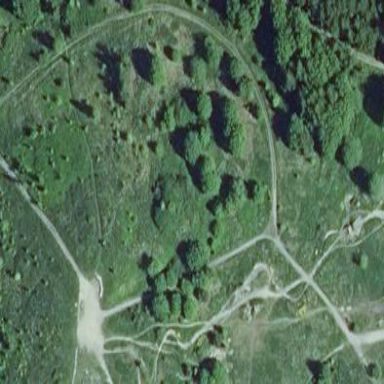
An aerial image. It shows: Disc golf course designed for leisure and sport.